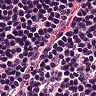
Metastatic tissue present: no